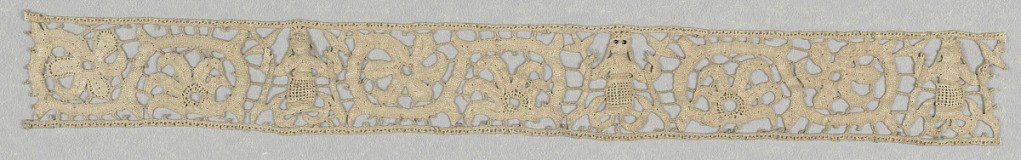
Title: Band
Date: late 16th century
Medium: linen, black beads Technique: bobbin lace, discontinuous tape
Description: Image of sirens in a floral band.